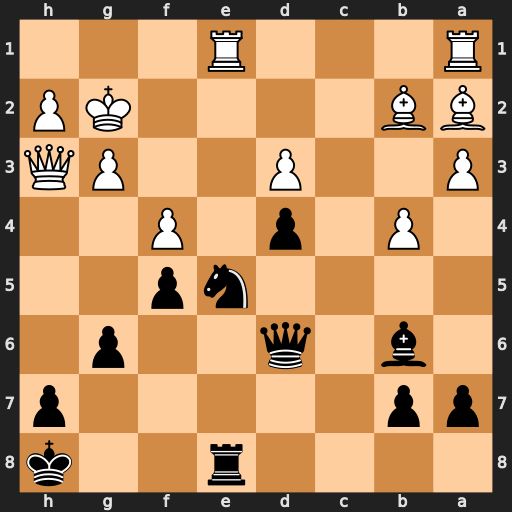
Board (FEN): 4r2k/pp5p/1b1q2p1/4np2/1P1p1P2/P2P2PQ/BB4KP/R3R3
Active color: b
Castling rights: -
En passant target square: -
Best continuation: Qc6+ Bd5 Qxd5+ Kg1 Nf3+